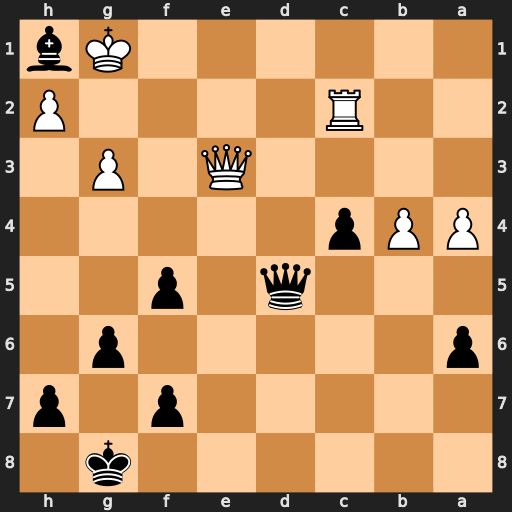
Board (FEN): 6k1/5p1p/p5p1/3q1p2/PPp5/4Q1P1/2R4P/6Kb
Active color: b
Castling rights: -
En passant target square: -
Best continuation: Qd1+ Kf2 Qxc2+